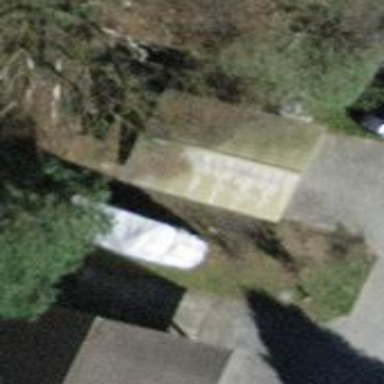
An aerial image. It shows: Garage.